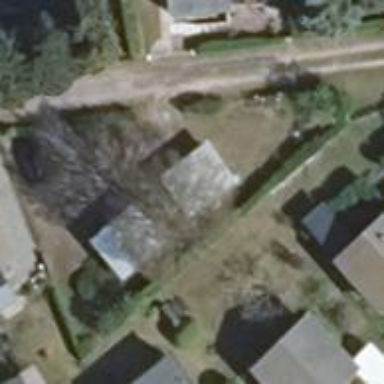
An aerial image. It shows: Broadleaved evergreen tree in its natural setting.